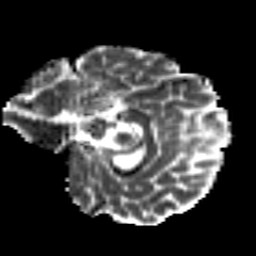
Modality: MD
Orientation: sagittal
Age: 25
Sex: female
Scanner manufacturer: siemens
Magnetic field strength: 3 T
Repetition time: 8.8 s
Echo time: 0.085 s